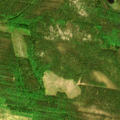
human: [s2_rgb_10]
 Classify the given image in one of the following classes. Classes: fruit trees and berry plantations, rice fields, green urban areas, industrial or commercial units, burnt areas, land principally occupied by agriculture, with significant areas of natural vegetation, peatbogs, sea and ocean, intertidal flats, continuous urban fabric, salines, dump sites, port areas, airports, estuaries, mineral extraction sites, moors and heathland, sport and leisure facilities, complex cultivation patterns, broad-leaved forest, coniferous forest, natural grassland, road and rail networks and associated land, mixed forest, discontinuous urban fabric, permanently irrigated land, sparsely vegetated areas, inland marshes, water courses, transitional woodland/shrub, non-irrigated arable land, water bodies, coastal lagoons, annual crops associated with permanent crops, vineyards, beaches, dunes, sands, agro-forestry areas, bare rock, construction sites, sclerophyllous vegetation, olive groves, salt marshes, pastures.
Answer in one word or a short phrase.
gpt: coniferous forest, mixed forest